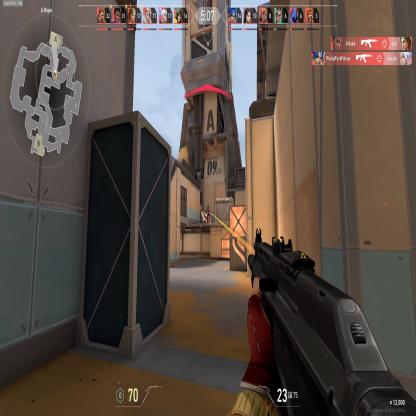
Label: enemy